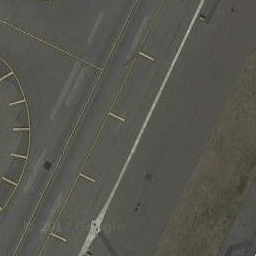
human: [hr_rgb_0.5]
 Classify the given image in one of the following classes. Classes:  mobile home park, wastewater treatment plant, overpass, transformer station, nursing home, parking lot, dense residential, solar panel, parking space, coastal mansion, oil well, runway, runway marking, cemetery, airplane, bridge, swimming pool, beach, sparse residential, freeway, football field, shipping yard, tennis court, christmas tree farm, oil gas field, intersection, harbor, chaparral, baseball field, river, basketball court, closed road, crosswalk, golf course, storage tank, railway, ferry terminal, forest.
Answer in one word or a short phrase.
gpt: runway